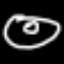
Label: donut